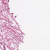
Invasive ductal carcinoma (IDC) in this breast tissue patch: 0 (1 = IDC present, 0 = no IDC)